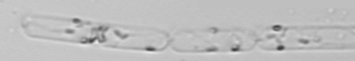
Label: Dactyliosolen_fragilissimus